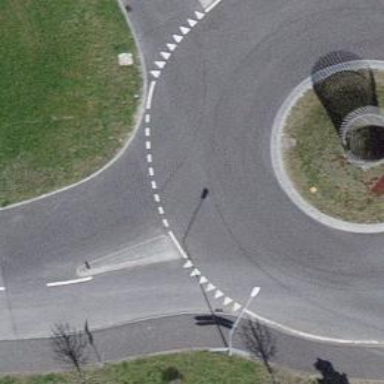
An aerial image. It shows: Road with "give way" sign.